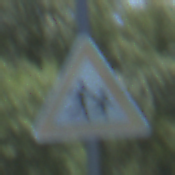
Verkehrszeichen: KinderLinks
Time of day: Midday
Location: Outdoor (Nature)
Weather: Clear
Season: Summer
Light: Natural